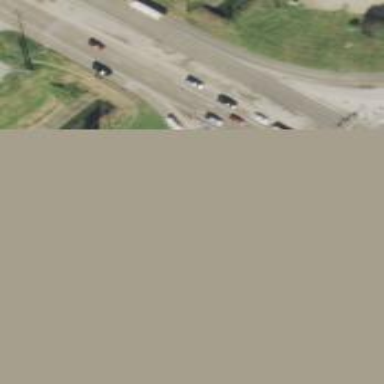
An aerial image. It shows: Primary link highway with asphalt surface.